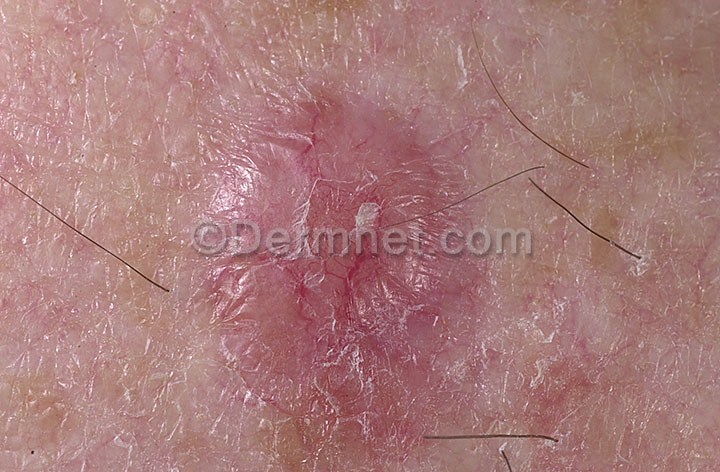
Disease: Actinic Keratosis Basal Cell Carcinoma and other Malignant Lesions